Field crop: maize
Growth stage: 1
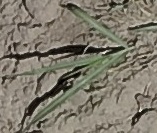
Species: sorghum